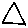
Label: triangle